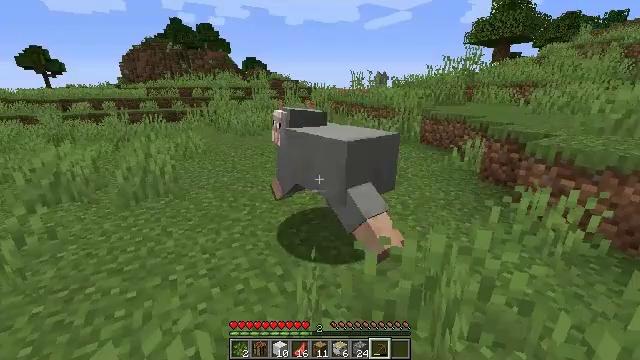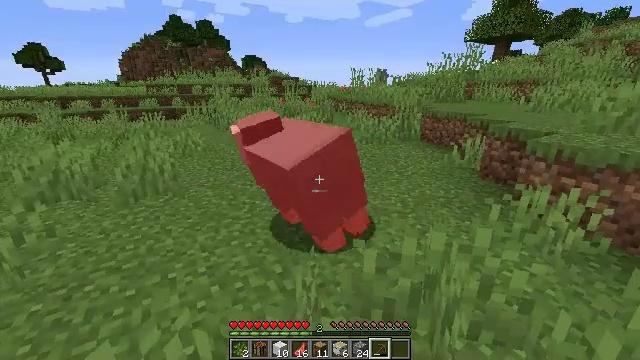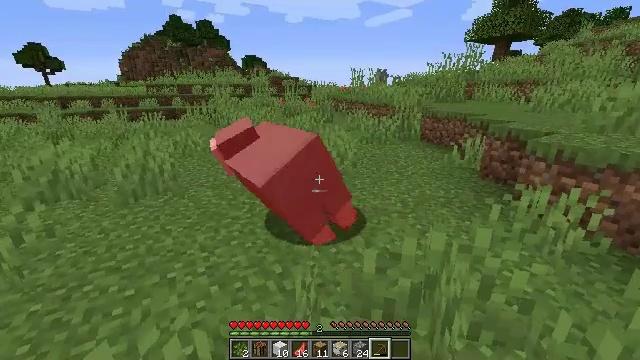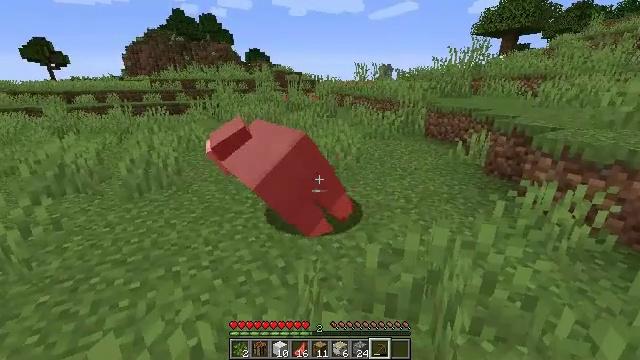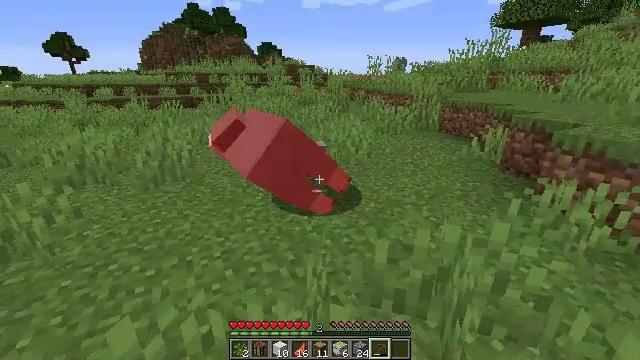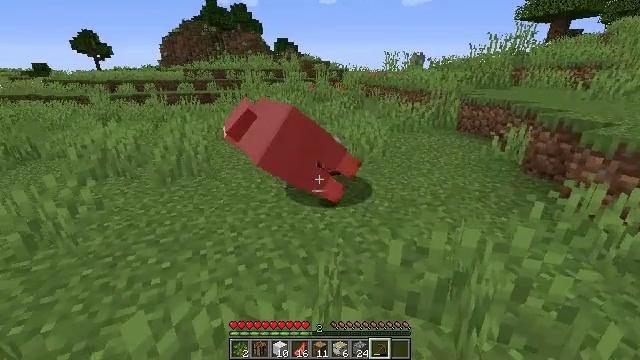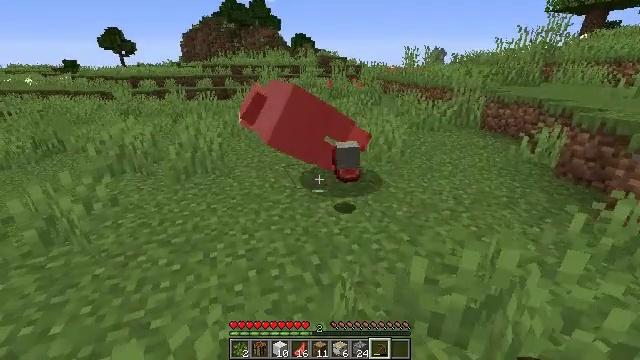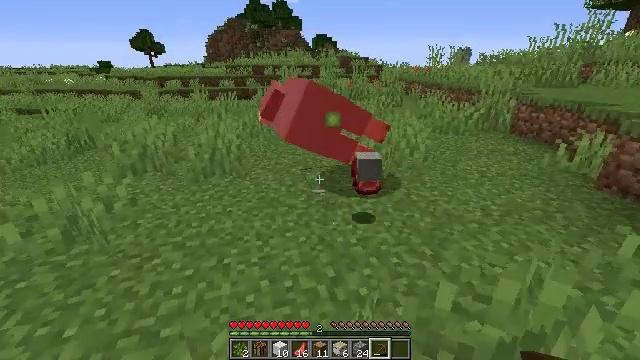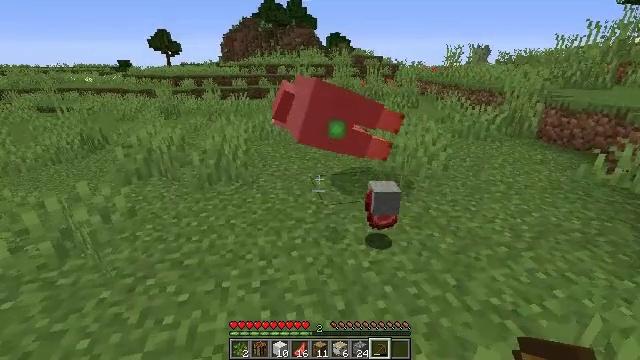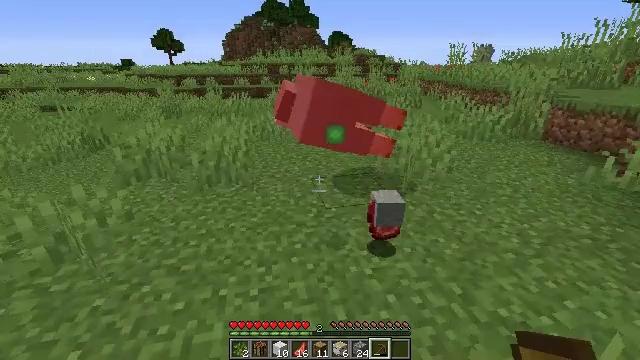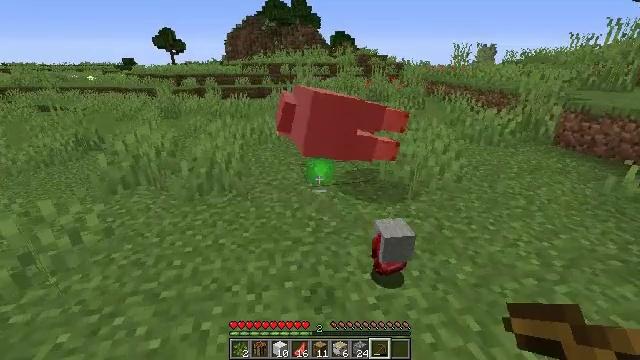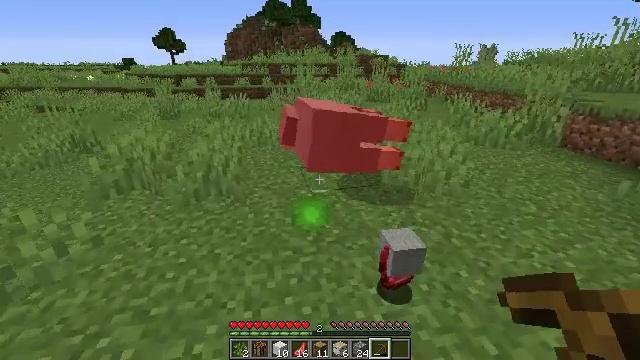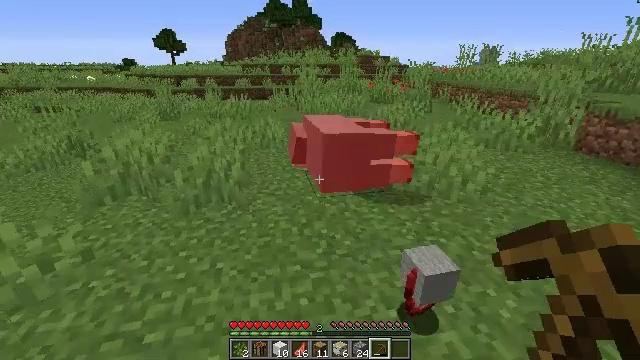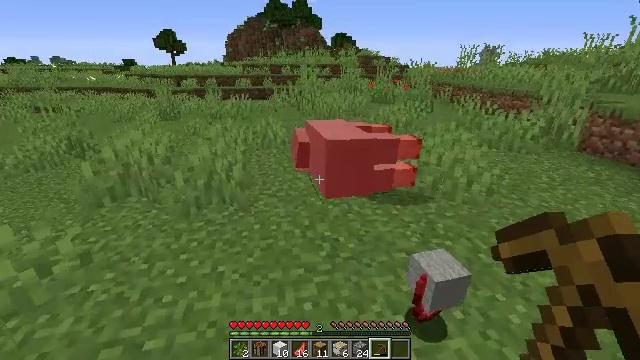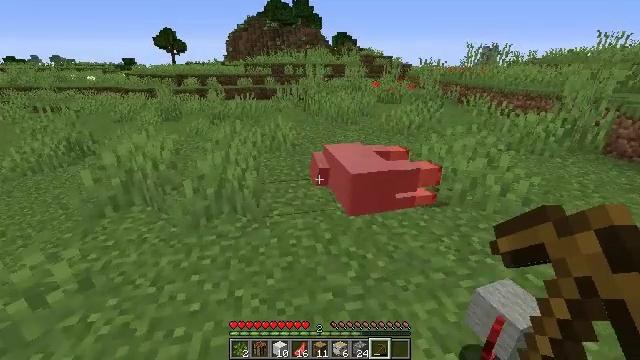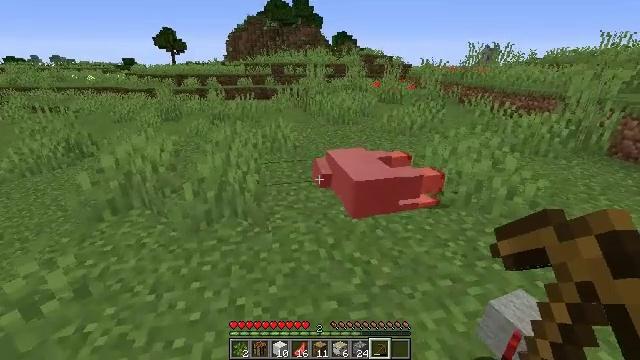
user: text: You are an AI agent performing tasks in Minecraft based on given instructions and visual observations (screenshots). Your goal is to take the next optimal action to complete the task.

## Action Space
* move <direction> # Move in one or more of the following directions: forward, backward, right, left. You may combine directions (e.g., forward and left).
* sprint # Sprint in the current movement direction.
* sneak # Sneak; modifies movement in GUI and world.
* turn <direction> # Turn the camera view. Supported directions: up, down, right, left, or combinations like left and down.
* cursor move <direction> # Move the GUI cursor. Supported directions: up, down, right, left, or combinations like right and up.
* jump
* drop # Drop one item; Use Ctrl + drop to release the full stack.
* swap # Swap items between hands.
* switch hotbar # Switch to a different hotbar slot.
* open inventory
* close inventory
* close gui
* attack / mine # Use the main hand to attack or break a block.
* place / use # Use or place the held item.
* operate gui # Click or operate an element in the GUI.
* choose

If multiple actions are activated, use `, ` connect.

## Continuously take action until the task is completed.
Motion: motion action
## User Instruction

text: Remove the yellow bed.
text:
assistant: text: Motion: no_op
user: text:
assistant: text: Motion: no_op
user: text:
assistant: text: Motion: turn down
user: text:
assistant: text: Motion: turn left and down
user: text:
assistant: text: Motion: move forward, turn left
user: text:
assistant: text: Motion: move forward, turn left
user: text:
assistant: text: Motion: move forward, turn left
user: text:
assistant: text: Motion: move forward, turn left
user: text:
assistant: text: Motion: move forward
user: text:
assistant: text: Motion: move forward
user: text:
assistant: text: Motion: move forward and move left
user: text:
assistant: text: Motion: move forward and move left
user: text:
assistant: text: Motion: move forward and move left
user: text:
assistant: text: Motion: move forward and move left
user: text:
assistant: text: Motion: move forward
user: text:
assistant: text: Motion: turn right
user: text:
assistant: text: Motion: turn right
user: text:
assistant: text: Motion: move forward, turn right
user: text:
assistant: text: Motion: move forward, turn right
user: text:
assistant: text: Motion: turn right
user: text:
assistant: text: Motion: move forward, turn right and up
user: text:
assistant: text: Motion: move forward, turn right
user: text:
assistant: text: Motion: move forward, turn right
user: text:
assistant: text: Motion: move forward, turn right and up
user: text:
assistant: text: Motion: move forward and move right, turn right
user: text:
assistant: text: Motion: move forward and move right, turn right
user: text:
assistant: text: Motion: move forward and move right
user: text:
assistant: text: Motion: move forward and move right
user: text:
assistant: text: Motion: move forward and move right, turn left
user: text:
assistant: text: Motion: move forward and move right